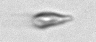
Label: Cryptophyta